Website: slack
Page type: payment
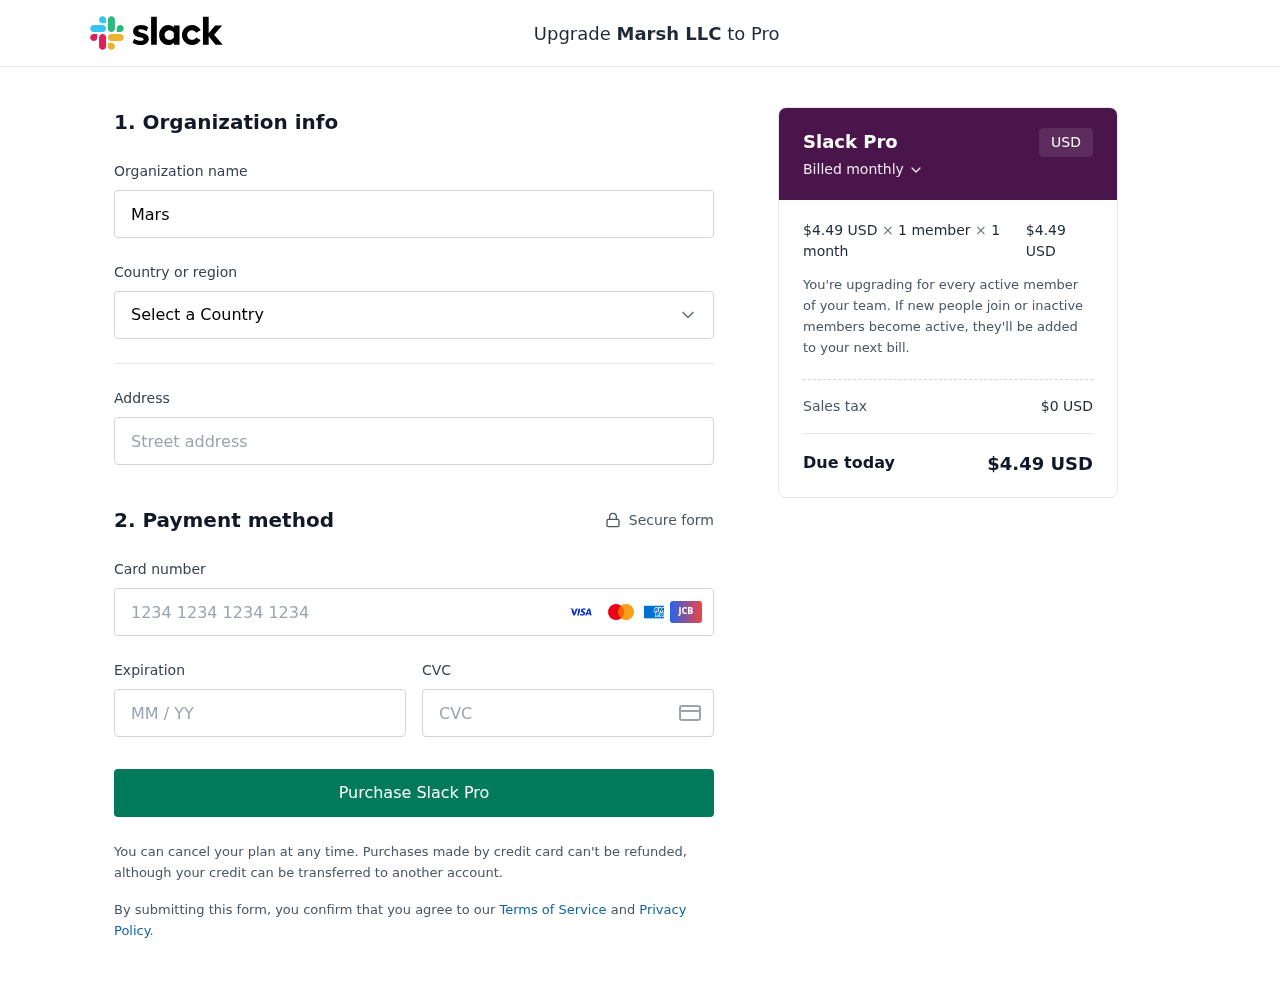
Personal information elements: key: PII_CARD_CVV
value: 808
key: PII_CARD_EXPIRY
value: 02/28
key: PII_CARD_NUMBER
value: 4698 9905 0015 9679
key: PII_COMPANY
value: Marsh LLC
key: PII_COUNTRY
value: United States
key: PII_STREET
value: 75675 Beasley Forest Suite 218
Product elements: key: PRODUCT1_PRICE
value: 4.49
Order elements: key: ORDER_SUBTOTAL
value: $4.49 USD
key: ORDER_TAX
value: $0 USD
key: ORDER_TOTAL
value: $4.49 USD